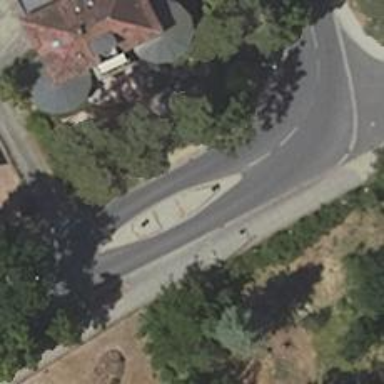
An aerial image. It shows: Uncontrolled crossing with traffic island.